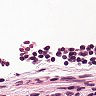
Metastatic tissue present: no